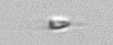
Label: Calciopappus